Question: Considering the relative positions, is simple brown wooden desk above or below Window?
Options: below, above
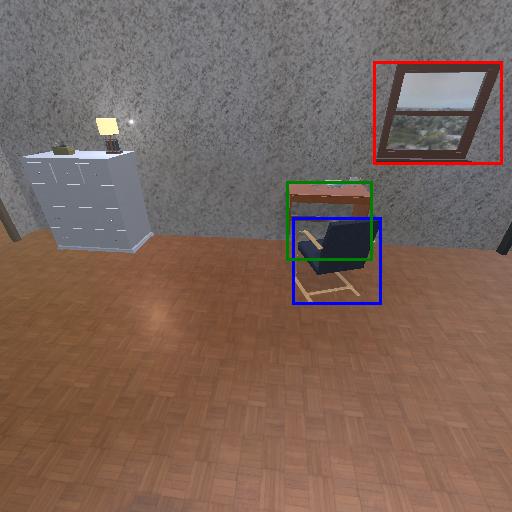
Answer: below